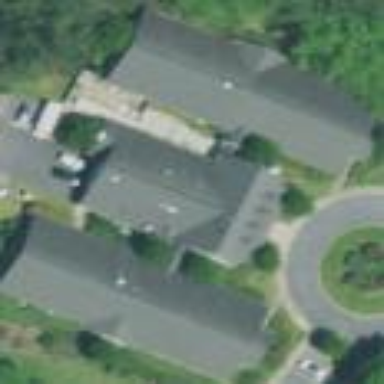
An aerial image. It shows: Residential building serving as nursing home.